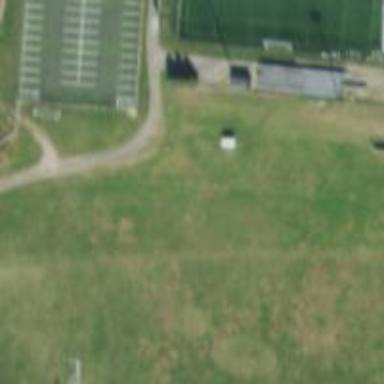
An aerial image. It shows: Soccer pitch for leisureland activities.